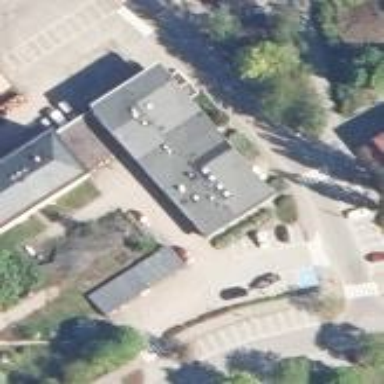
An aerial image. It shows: Commercial building.